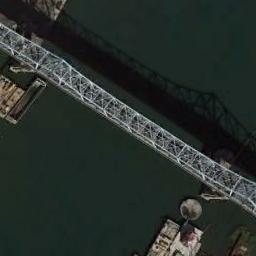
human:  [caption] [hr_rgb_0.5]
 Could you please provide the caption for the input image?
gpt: Most of the area the bridge crosses is bare land .

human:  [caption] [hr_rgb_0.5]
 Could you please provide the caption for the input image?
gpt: There is a white bridge over the river .

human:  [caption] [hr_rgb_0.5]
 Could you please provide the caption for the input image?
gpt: A bridge built on a dark green river .

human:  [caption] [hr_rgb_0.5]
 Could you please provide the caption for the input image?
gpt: A bridge connects the land on both sides of the turquoise water, With arched supports on the bridge .

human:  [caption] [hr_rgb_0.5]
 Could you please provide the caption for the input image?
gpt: The bridge was covered with iron .